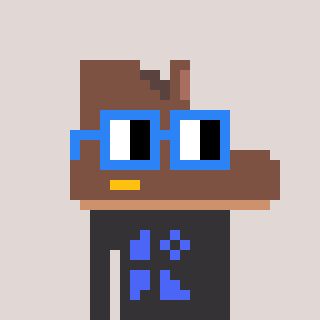
a pixel art character with square blue glasses, a boot-shaped head and a grayscale-colored body on a warm background